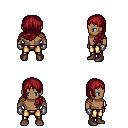
a pixel art fantasy rpg character, male body template, human, dark skin, leather shoulder armor, gold greaves, brunette left-swept hairstyle, metal gloves, maroon shoes, four views (front, back, left, right), 2x2 character sprite sheet, small pixel art, hard edges, no anti-aliasing